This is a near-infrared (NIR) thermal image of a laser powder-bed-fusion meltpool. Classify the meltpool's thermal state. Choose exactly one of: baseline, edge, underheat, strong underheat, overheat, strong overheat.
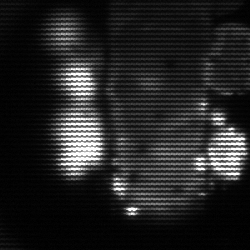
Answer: strong underheat